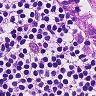
Metastatic tissue present: no